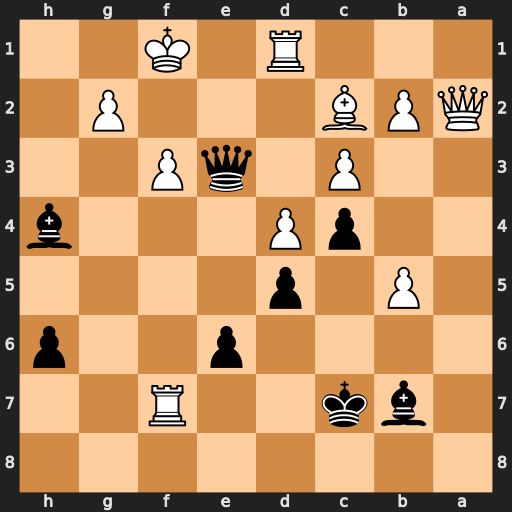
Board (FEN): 8/1bk2R2/4p2p/1P1p4/2pP3b/2P1qP2/QPB3P1/3R1K2
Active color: b
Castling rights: -
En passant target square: -
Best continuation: Kc8 g3 Bxg3 Rd2 Qxd2 Rf8+ Kd7